Question: I have used the same on a different Controller in the same folder. but this should not affect this? When i run the code it shows a SQLite error 1 message
My goal is to have the user to fill in a form and the input is transfered to the Database.
'''
namespace findAMusicianApi.Controllers {
[ApiController]
[Route("[controller]")]
public class MissionsController : ControllerBase{
private readonly FindAMusicianContext _context;
private readonly IWebHostEnvironment _hosting;
public MissionsController( FindAMusicianContext context, IWebHostEnvironment hosting ){
_context = context;
_hosting = hosting;
}
[HttpGet]
public async Task<IEnumerable<Missions>> Get(){
List<Missions> missionList = await _context.Missions.ToListAsync();
return missionList;
}
'''
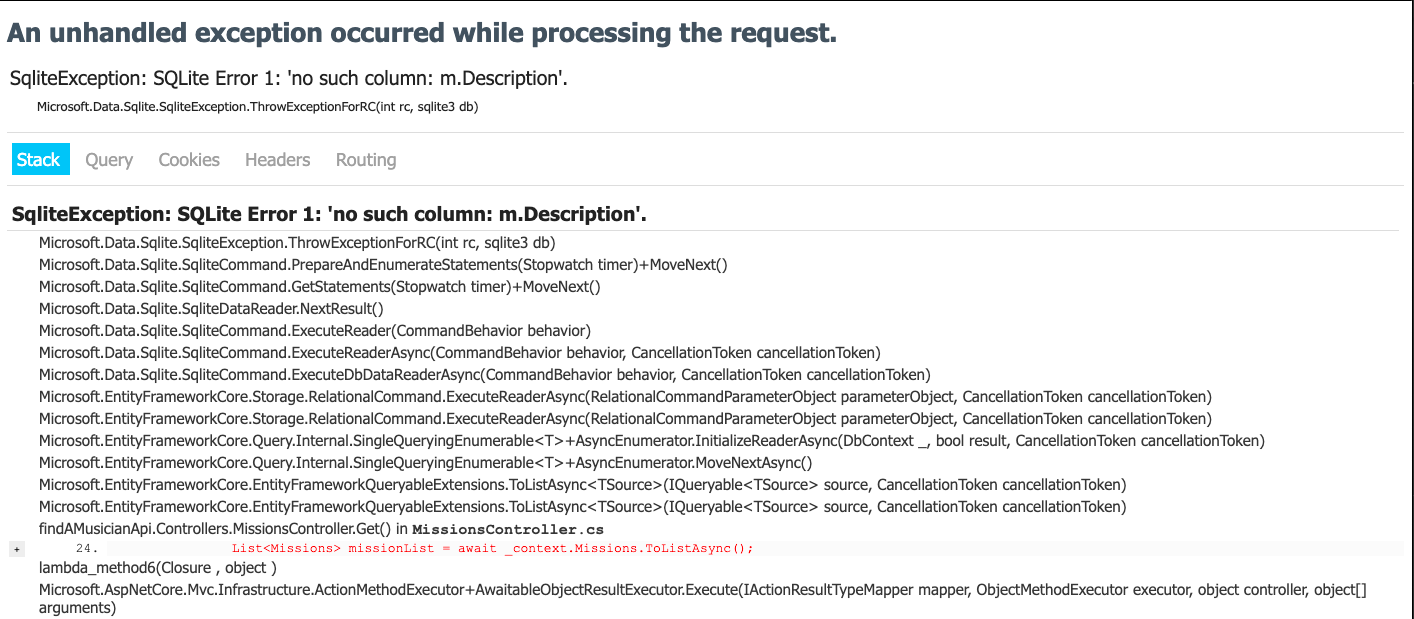
Answer: I guess that the Missions model is the representation of the DB table.
The error says that you have a column named "Description" that is not present in the Missions Model.
Make sure that the Missions mode have all the properties needed to the deseralization process.